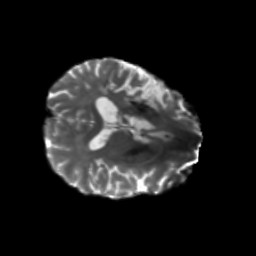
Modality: T2w
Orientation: axial
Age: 74
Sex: female
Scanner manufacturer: siemens
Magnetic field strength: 3 T
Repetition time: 5.25 s
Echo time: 0.08 s